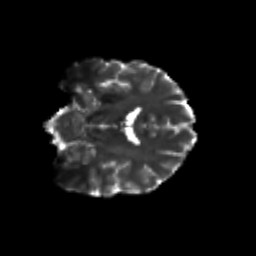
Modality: T2w
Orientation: coronal
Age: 29
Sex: male
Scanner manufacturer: siemens
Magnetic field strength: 3 T
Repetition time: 3.5 s
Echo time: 0.113 s